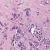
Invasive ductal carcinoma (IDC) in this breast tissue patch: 0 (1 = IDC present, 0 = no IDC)